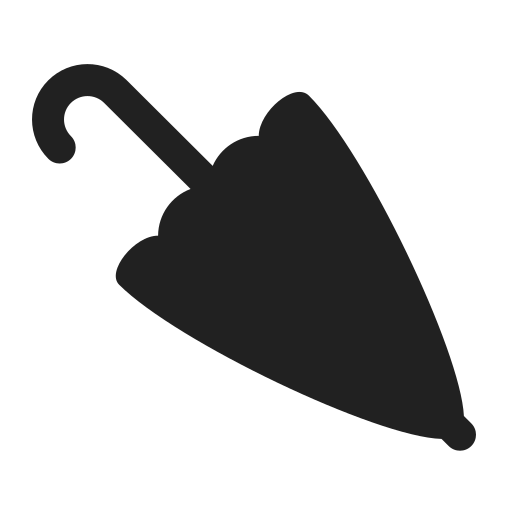
closed umbrella high contrast